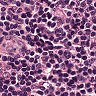
Metastatic tissue present: no